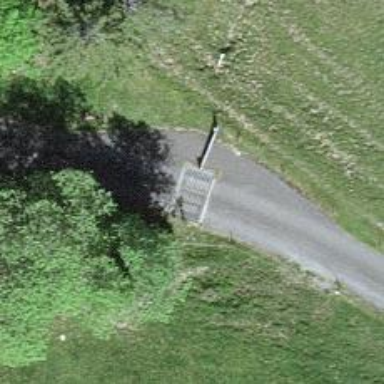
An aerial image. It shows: Cattle grid barrier.